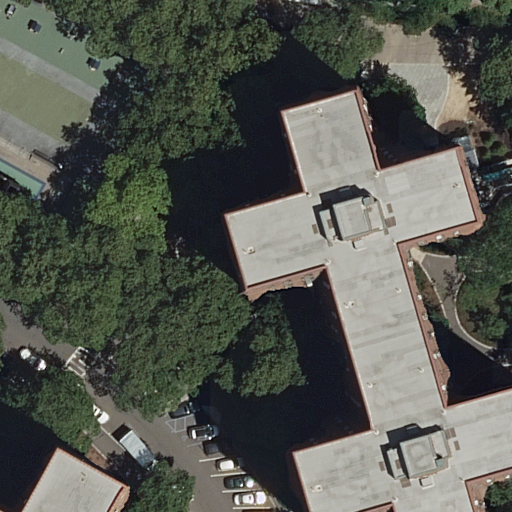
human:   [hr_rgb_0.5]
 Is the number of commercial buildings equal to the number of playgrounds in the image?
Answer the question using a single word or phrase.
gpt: no

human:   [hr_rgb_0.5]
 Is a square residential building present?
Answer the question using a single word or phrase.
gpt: no

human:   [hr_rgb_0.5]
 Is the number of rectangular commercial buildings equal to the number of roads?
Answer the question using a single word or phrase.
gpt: no

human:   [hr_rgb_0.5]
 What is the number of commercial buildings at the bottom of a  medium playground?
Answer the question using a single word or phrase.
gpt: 0

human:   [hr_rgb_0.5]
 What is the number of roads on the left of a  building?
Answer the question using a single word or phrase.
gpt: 3

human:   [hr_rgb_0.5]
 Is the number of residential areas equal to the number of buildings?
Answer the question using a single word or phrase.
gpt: no

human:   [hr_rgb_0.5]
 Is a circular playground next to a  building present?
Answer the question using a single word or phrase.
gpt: no

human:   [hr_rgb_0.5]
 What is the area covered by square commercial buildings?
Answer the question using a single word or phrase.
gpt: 0m2

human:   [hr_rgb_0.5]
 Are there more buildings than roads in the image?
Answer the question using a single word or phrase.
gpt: no

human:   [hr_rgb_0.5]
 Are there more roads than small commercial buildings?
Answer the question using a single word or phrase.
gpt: yes

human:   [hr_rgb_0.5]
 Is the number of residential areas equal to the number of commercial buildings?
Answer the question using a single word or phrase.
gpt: no

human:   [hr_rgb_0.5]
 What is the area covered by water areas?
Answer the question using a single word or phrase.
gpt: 0m2

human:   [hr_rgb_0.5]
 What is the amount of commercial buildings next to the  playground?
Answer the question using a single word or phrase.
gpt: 0

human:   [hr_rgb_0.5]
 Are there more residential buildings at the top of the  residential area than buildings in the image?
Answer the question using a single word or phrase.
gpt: no

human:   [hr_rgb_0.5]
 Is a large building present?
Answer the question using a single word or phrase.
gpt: yes

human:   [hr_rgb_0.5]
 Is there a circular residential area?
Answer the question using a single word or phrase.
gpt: no

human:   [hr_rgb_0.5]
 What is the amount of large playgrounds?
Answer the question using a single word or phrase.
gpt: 0

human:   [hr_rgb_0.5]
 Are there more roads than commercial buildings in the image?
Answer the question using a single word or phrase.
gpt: yes

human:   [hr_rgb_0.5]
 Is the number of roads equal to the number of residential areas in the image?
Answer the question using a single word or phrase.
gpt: no

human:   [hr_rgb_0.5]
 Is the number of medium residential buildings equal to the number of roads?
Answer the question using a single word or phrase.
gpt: no

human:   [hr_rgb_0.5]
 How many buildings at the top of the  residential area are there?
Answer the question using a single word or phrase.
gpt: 0

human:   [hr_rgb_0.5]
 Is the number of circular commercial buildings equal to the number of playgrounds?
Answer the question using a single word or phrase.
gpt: no

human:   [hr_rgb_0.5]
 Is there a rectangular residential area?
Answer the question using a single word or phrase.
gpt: yes

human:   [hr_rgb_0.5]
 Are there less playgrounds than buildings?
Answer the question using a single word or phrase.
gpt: yes

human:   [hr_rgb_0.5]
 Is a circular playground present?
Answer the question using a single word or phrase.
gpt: no

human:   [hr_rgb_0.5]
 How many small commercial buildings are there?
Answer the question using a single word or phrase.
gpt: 0

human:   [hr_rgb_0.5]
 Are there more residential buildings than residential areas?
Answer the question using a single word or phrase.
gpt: yes

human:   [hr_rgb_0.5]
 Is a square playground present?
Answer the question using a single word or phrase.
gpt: no

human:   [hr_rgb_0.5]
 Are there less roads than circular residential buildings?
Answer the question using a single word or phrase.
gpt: no

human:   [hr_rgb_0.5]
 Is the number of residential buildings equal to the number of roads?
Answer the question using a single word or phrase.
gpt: no

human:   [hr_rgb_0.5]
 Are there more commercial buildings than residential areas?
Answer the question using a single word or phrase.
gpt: no

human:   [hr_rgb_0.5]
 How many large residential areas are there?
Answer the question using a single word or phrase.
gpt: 1

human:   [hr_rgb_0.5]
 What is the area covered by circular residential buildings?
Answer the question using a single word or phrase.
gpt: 0m2

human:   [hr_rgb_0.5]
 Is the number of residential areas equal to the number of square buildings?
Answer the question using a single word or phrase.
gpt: no

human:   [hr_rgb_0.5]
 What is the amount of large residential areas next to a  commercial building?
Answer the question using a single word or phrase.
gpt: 0

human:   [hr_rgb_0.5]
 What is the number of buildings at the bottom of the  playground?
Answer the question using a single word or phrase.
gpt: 2